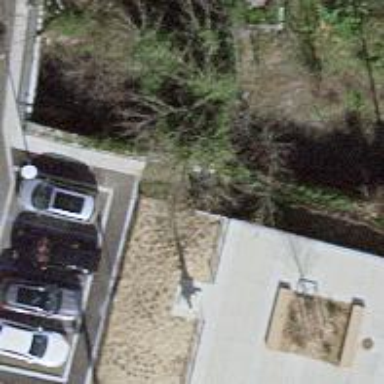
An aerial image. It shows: Retaining wall.